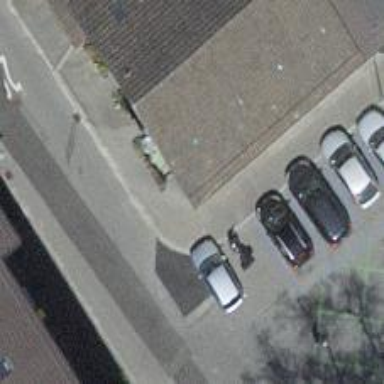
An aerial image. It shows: Car-sharing service available at this location.